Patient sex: M
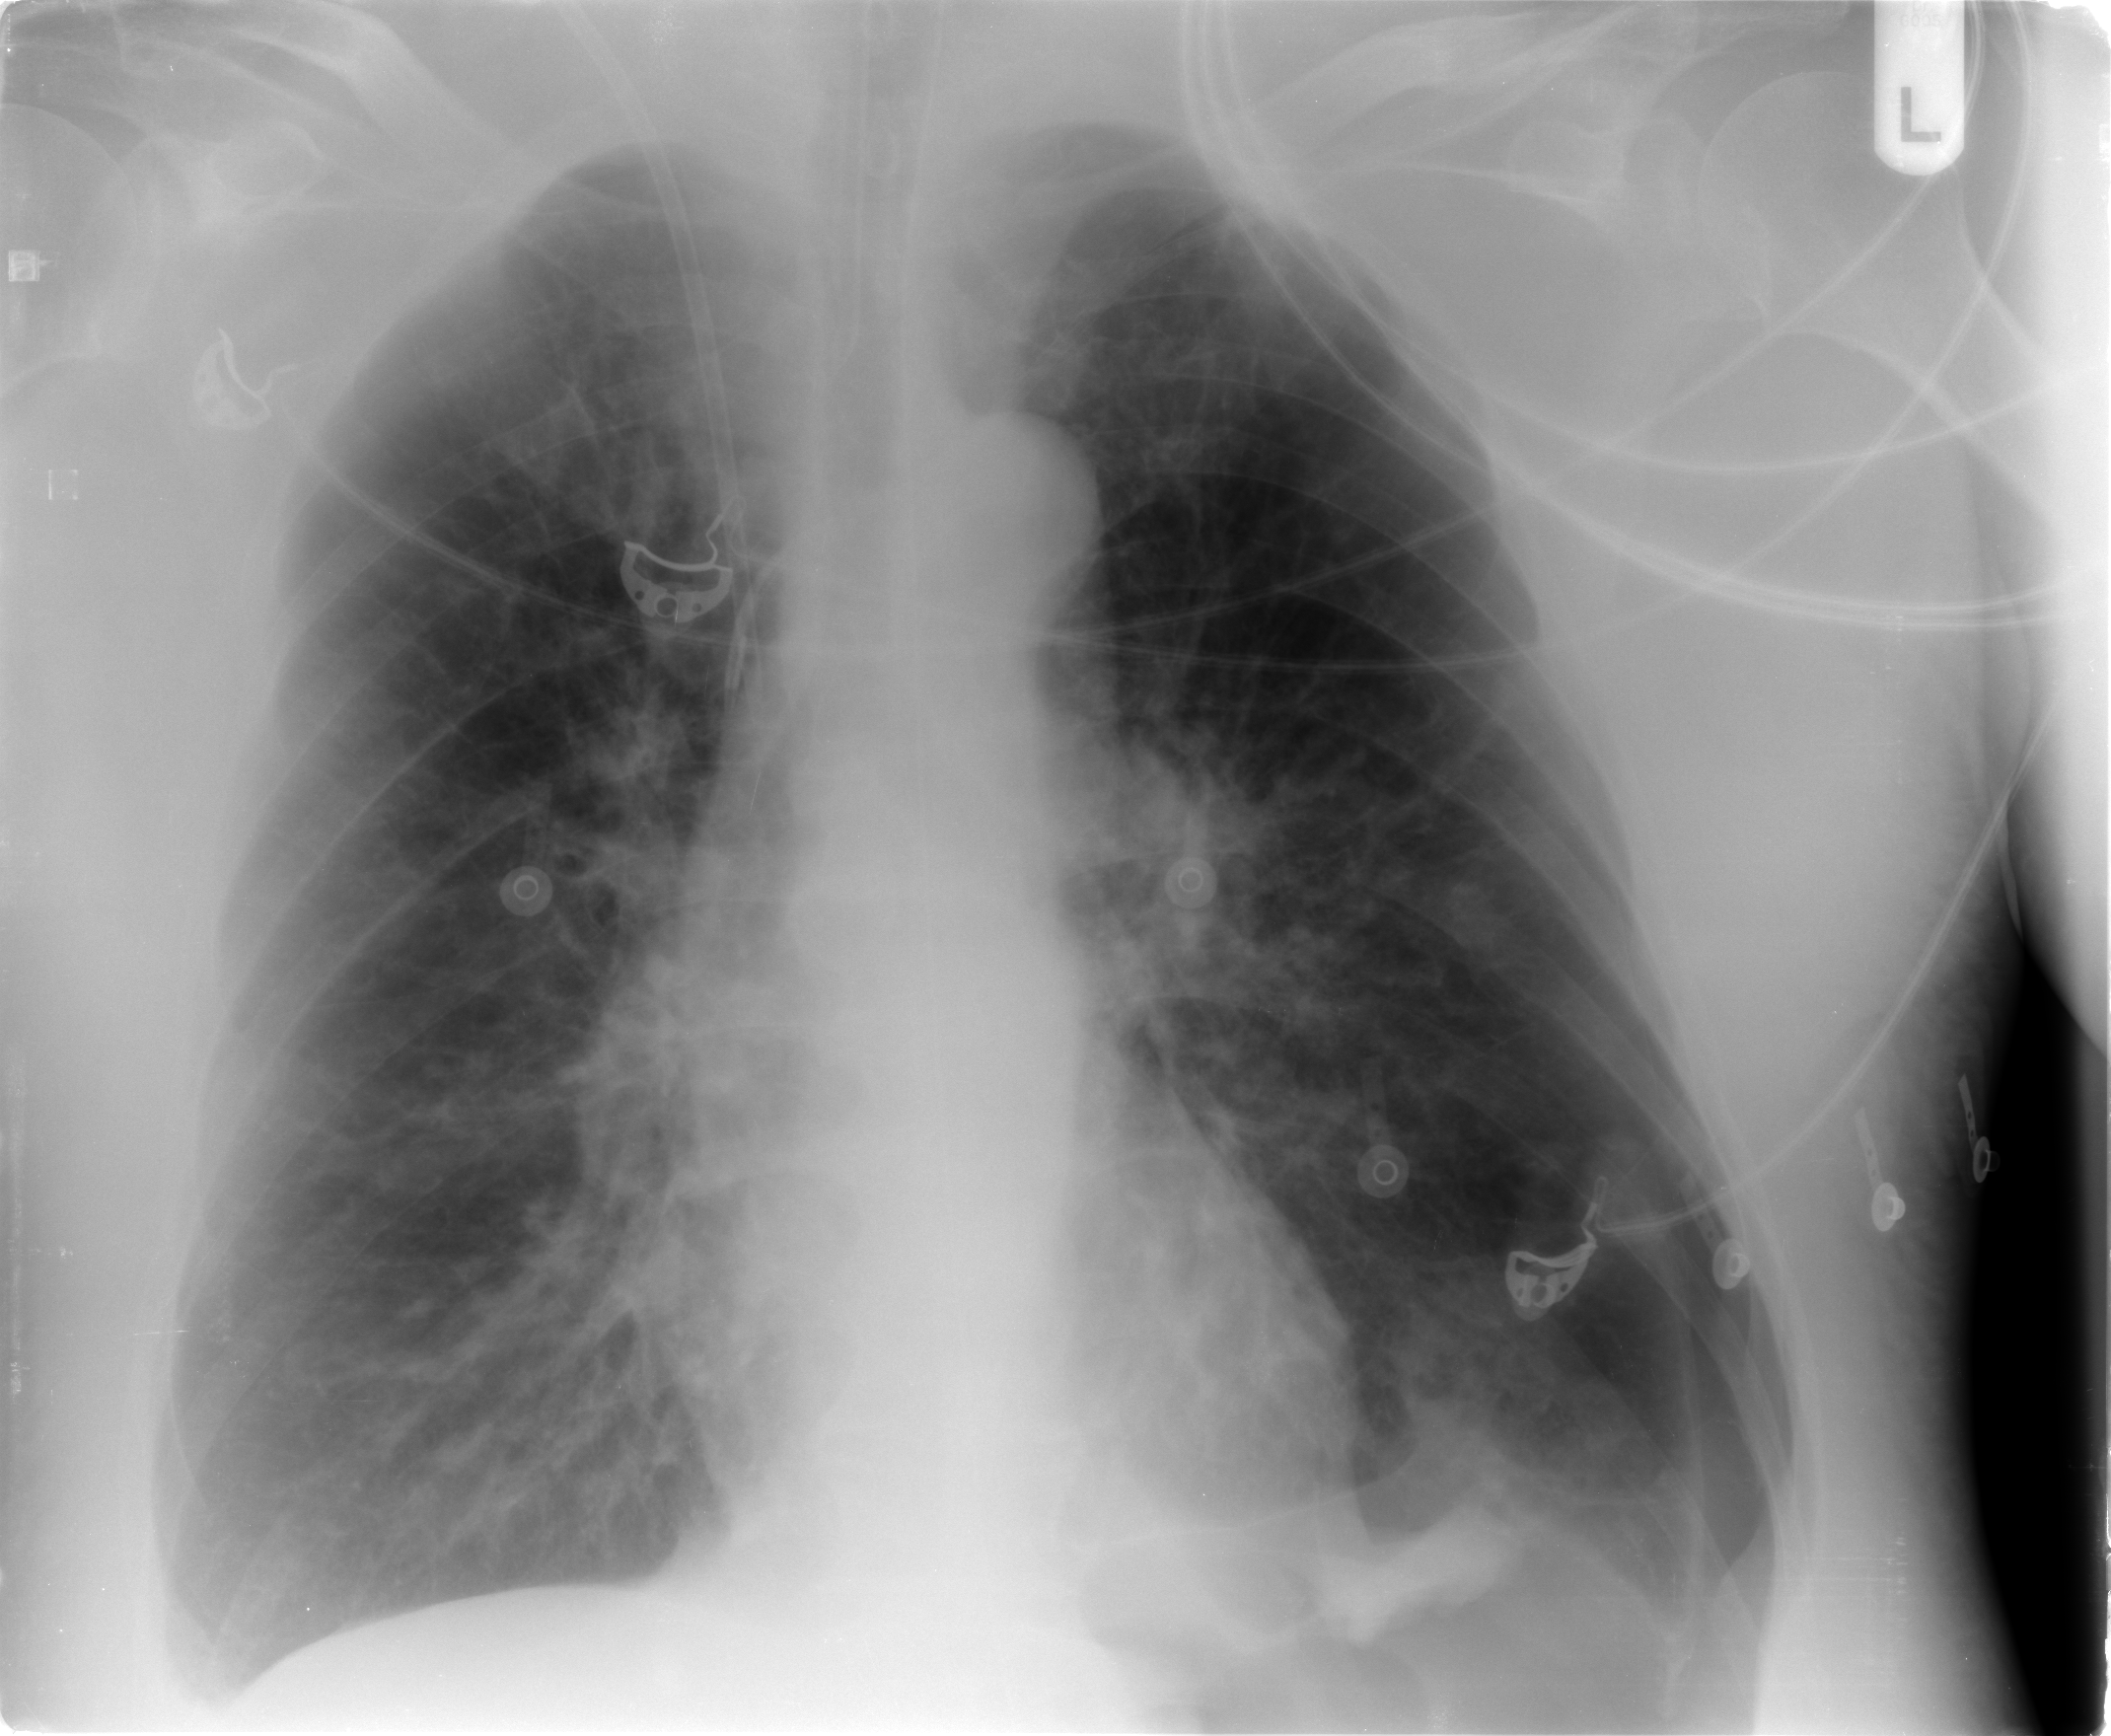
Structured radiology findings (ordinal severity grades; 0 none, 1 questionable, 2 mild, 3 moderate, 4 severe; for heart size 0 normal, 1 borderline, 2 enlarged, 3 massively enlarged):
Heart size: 0
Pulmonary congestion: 2
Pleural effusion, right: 2
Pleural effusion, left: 2
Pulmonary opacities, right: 0
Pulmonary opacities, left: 0
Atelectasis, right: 0
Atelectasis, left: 0